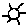
Label: sun